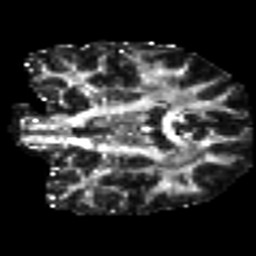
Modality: FA
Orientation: coronal
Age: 22
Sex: female
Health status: ill
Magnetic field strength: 3 T
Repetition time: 8.4 s
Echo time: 0.0926 s